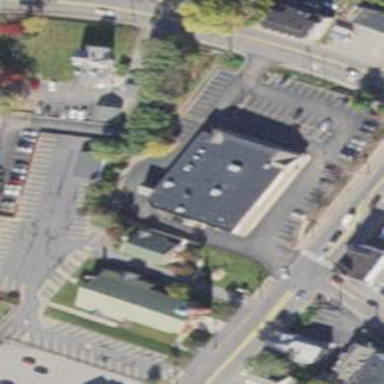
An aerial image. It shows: Commercial building.